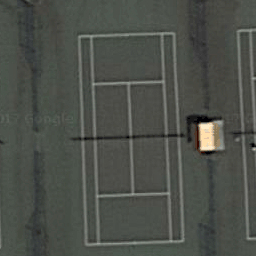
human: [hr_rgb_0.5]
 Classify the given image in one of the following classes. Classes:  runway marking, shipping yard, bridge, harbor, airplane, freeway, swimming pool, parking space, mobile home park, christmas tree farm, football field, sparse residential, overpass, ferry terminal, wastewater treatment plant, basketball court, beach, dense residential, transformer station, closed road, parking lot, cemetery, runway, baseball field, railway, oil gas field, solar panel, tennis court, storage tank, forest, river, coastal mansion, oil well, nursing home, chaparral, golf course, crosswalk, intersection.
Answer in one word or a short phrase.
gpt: tennis court